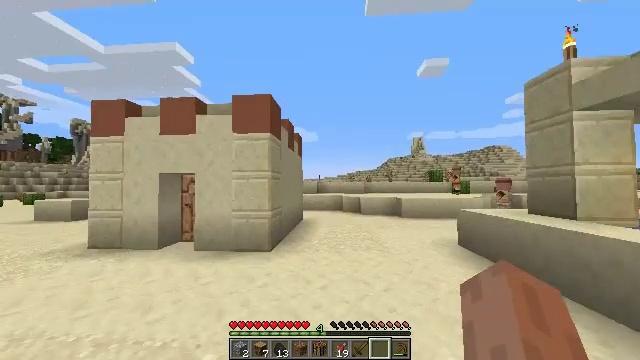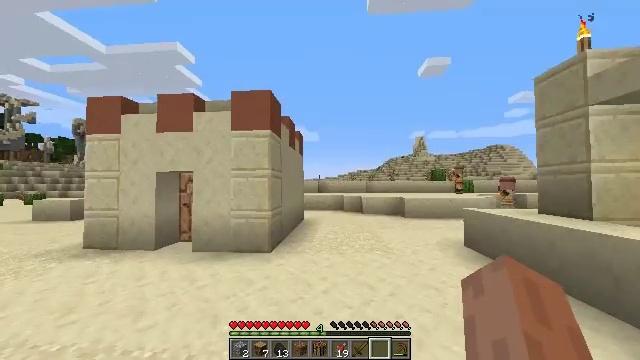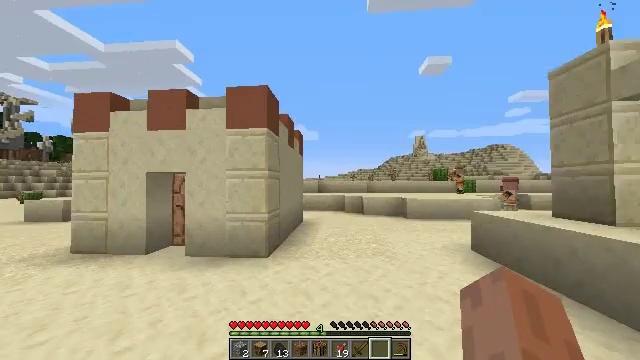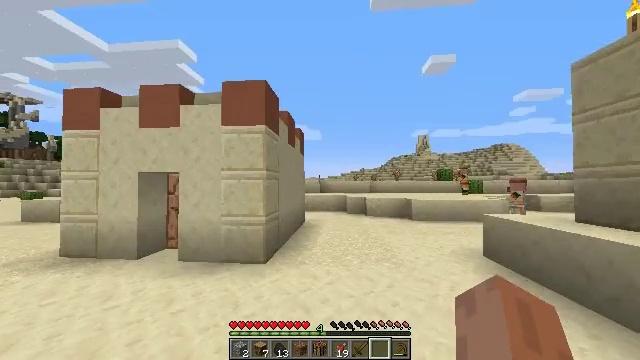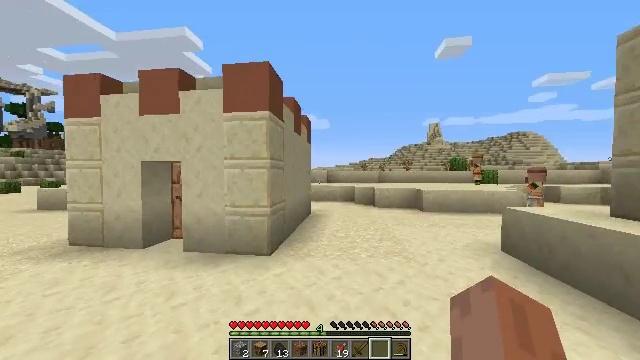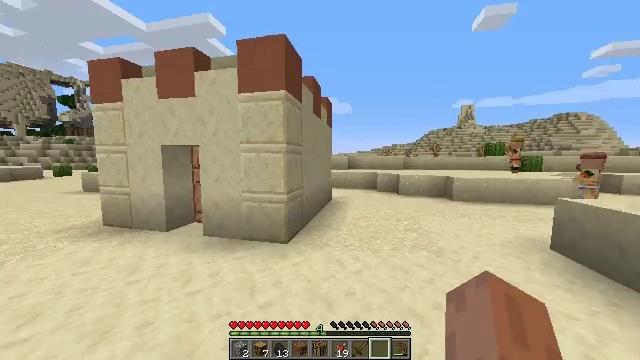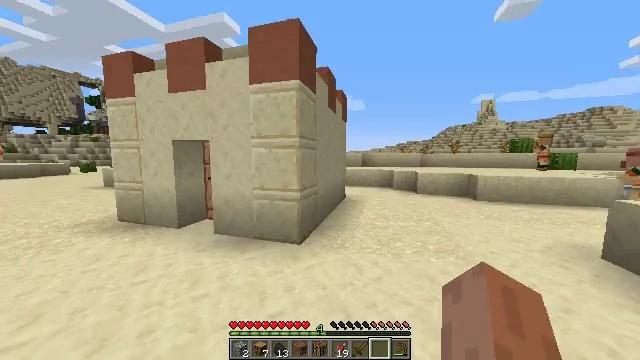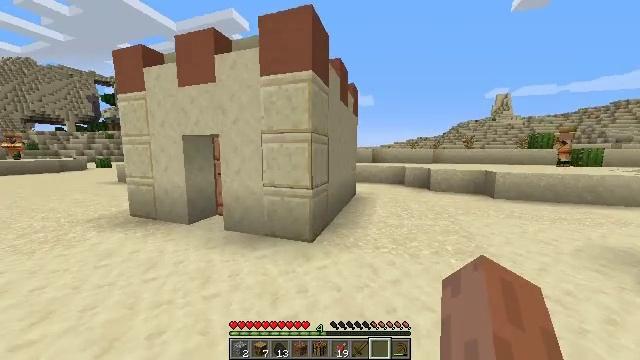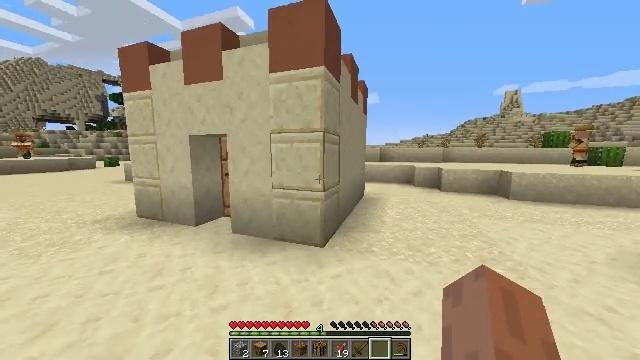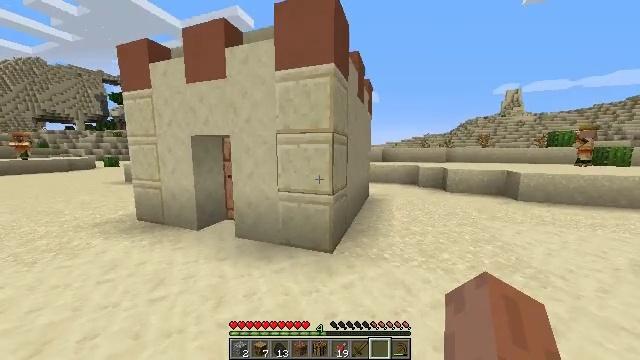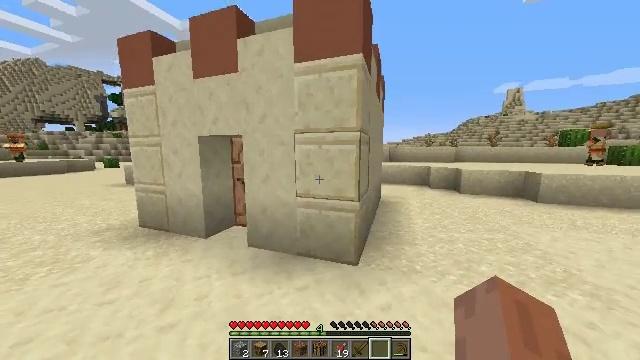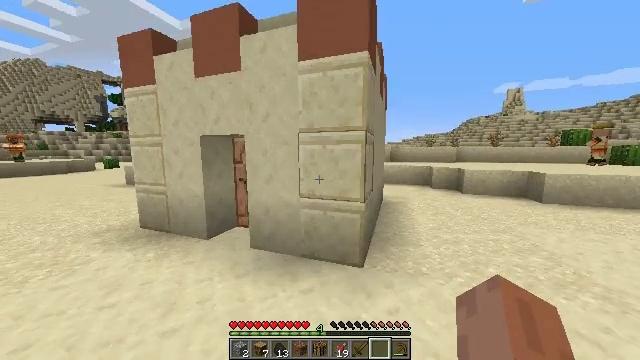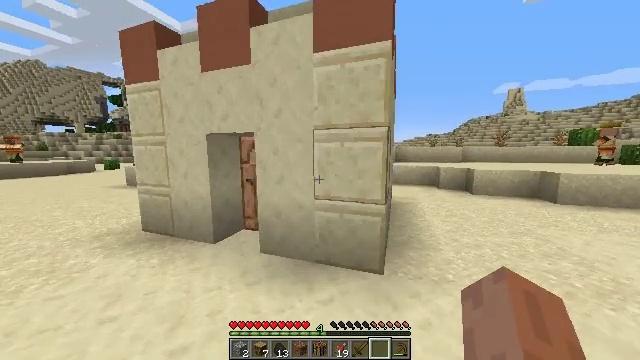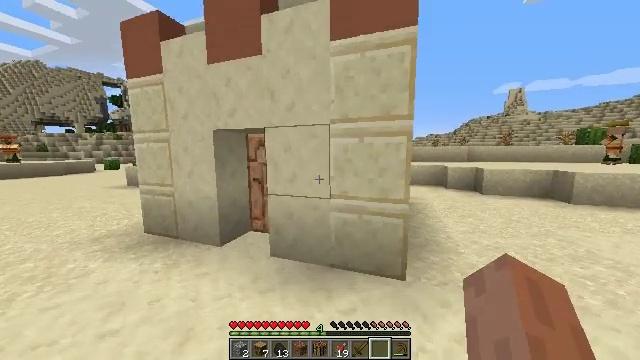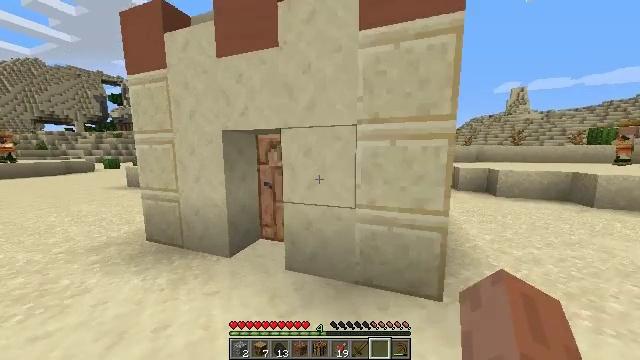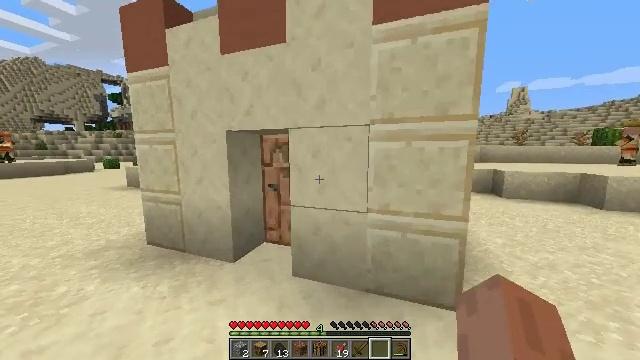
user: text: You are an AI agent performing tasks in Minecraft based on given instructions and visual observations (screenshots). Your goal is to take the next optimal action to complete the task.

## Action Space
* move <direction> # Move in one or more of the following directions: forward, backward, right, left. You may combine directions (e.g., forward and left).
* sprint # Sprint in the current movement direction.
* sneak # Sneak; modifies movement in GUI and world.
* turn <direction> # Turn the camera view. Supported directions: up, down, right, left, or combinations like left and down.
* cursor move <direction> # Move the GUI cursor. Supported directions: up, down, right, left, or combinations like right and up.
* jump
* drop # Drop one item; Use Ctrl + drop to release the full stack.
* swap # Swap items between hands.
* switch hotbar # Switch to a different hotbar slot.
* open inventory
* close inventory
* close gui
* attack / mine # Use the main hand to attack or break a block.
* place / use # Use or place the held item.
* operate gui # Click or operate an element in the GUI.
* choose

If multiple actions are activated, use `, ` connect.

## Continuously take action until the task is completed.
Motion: motion action
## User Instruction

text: Attack the cyan bed to break it.
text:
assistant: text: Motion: move forward
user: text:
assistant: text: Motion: move forward
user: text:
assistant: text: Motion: move forward
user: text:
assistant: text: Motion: move forward, turn left and down
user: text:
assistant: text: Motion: move forward, turn left and down
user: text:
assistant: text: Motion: move forward and move left, turn left
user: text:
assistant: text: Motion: move forward and move left, turn left
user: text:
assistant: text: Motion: move forward and move left, turn left
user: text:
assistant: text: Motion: move forward and move left
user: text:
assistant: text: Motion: move forward and move left
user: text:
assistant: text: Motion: move forward and move left
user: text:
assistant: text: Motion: move forward and move left
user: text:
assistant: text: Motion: move forward and move left
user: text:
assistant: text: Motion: move forward and move left
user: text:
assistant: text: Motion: move forward and move left
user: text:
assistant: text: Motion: move forward and move left
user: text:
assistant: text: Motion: move forward and move left
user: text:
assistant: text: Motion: move forward and move left
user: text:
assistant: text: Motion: move forward and move left
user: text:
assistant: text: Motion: move forward, use / place
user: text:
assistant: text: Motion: move forward, use / place
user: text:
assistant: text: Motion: move forward, use / place
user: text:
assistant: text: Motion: move forward
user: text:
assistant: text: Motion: turn right
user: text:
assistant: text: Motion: turn right and down
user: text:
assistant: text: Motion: move forward, turn right and down
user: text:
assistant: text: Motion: move forward, turn right and down
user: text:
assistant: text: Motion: move forward, turn right and down
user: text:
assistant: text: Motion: move forward, turn right and down
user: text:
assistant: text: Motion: move forward